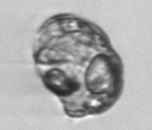
Label: Proterythropsis